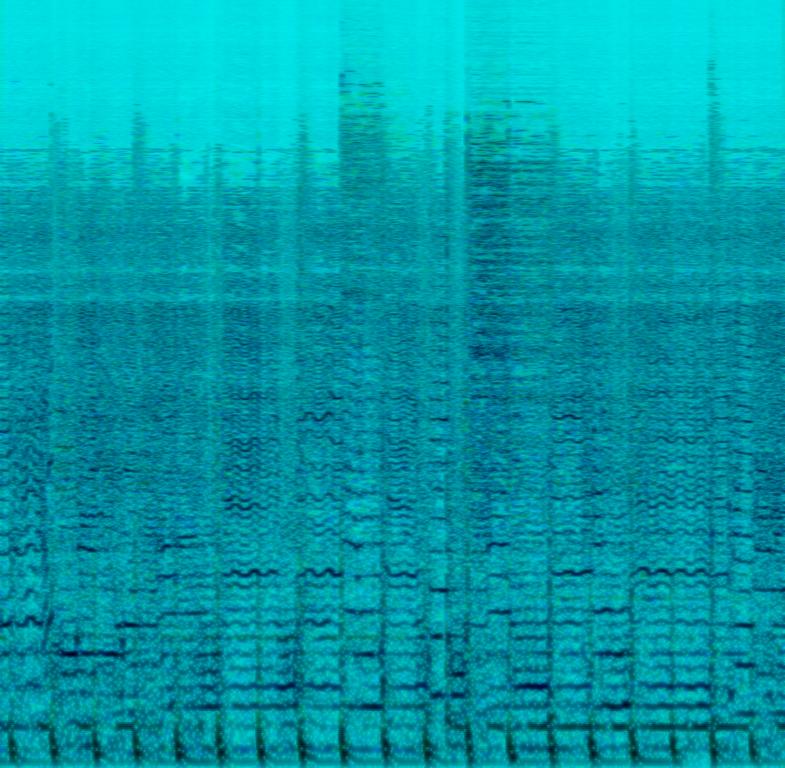
This is an electropop/synth-pop music piece. It is an instrumental piece. There is a crunchy sounding electric guitar tune at the forefront. The rhythmic background consists of an aggressive acoustic drum beat. The atmosphere is hard-hitting. This piece could be playing in the soundtrack of a coming-of-age drama movie.